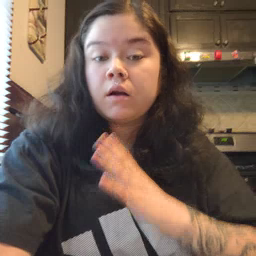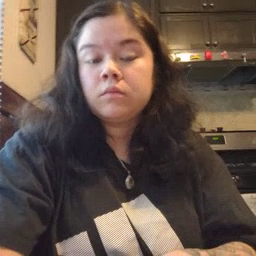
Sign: puzzle